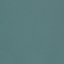
Land use / land cover class: SeaLake